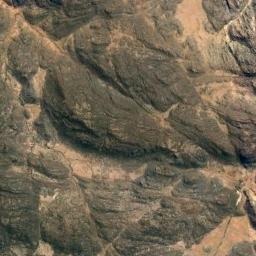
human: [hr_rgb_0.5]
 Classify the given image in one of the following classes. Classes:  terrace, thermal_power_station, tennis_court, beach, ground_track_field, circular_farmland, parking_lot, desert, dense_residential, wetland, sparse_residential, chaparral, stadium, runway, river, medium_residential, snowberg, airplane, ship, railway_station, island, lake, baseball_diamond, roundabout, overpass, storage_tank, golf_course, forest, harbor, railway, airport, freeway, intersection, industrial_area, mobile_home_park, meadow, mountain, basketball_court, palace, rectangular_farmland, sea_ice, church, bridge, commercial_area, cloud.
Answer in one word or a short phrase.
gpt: mountain